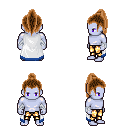
a pixel art fantasy rpg character, male body template, dark elf, purple skin, white trimmed cape, gold greaves, brown long topknot hairstyle, white cloth bandages, four views (front, back, left, right), 2x2 character sprite sheet, small pixel art, hard edges, no anti-aliasing